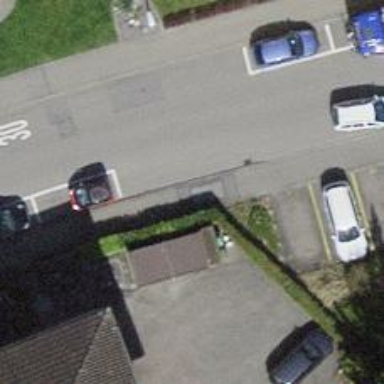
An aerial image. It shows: Sidewalk.